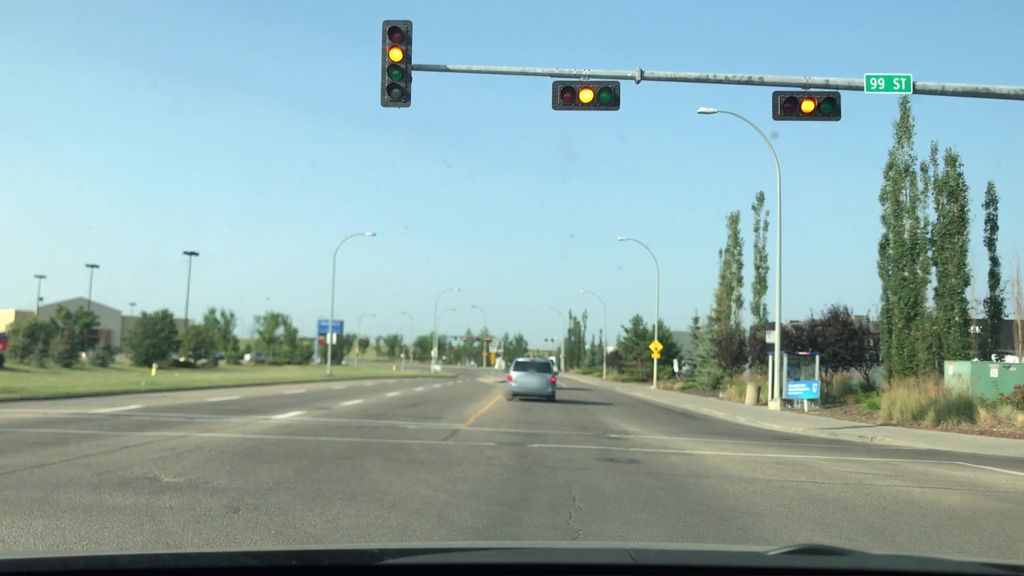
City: edmonton